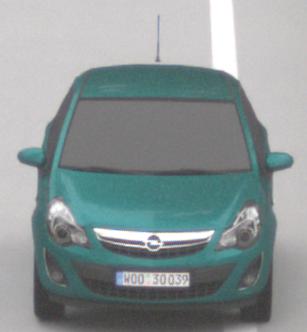
Make: Opel
Model: Corsa 1.2
Detailed model: Corsa (D)
Model produced from: 2011/01
Model produced until: 2014/08
Doors: 3
Color: blue
Road condition: dry road
Daytime: midday
Contrast: low contrast